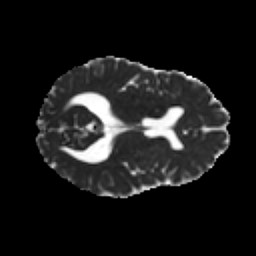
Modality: MD
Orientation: axial
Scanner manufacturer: ge
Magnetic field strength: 3 T
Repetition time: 8.8 s
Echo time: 0.085 s